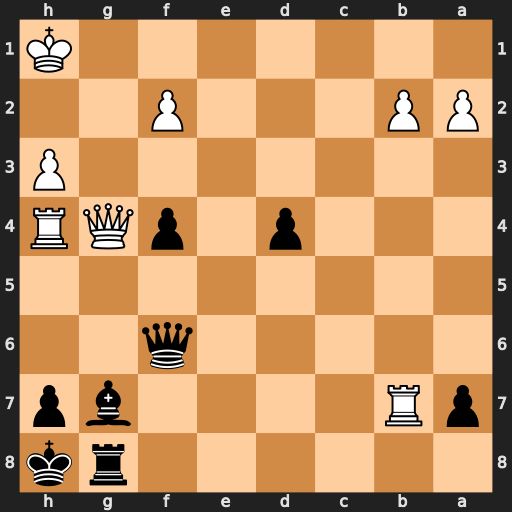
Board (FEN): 6rk/pR4bp/5q2/8/3p1pQR/7P/PP3P2/7K
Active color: b
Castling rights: -
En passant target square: -
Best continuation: Qc6+ Qg2 f3 Qg4 Qxb7